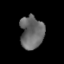
Tissue: lung
Cell type: Epithelial cells
Senescence score: 0.2436
Nuclear area (px): 759
Mean DAPI intensity: 106.066